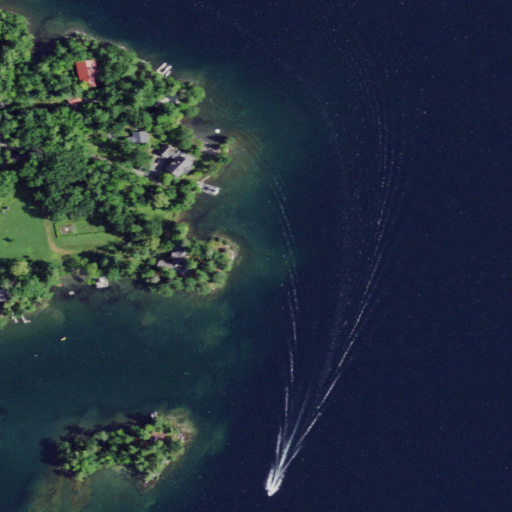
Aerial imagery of cape in New York named Friends Point containing open water, open development, deciduous forest, evergreen forest, and grassland